Question: I'm using a JFormattedTextField as its container. I don't know how I could do this with NumbeFormatter, it converts everything to int, so.. yeah. Couldn't really do it with MaskFormatter either, it forces the input to fit the original mask, in my case 8 digits ("########"). Any number of digits (max 8) should be okay. Please help.
EDIT:

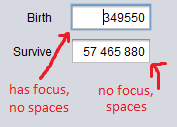
Answer: > "Yes, allows only numbers, even those with 0 as first character, and with a size of max 8"
Just use a <URL> to filter out anything that's not a number, and also to filter out out anything that causes the text field's document's length to be longer than eight.
Here's an example
'''
import java.awt.GridLayout;
import javax.swing.*;
import javax.swing.text.*;
public class TestFieldToArray {
public static void main(String[] args) {
SwingUtilities.invokeLater(new Runnable(){
public void run() {
final JTextField field = getFilteredField();
final JTextField field2 = getFilteredField();
JPanel panel = new JPanel(new GridLayout(0, 1));
panel.add(field);
panel.add(field2);
JOptionPane.showMessageDialog(null, panel);
}
});
}
static JTextField getFilteredField() {
JTextField field = new JTextField(15);
AbstractDocument doc = (AbstractDocument) field.getDocument();
doc.setDocumentFilter(new DocumentFilter() {
private final int maxChars = 8;
@Override
public void replace(FilterBypass fb, int offs, int length,
String str, AttributeSet a) throws BadLocationException {
int docLength = fb.getDocument().getLength();
if (docLength < maxChars) {
super.replace(fb, offs, length,
str.replaceAll("[^0-9]+", ""), a);
}
}
@Override
public void insertString(FilterBypass fb, int offs, String str,
AttributeSet a) throws BadLocationException {
int docLength = fb.getDocument().getLength();
if (docLength < maxChars) {
super.insertString(fb, offs,
str.replaceAll("[^0-9]+", ""), a);
}
}
});
return field;
}
}
'''